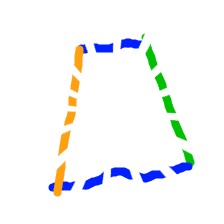
Shape: trapezoid